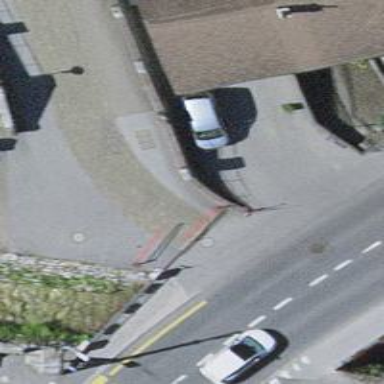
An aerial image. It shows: Cycle barrier.